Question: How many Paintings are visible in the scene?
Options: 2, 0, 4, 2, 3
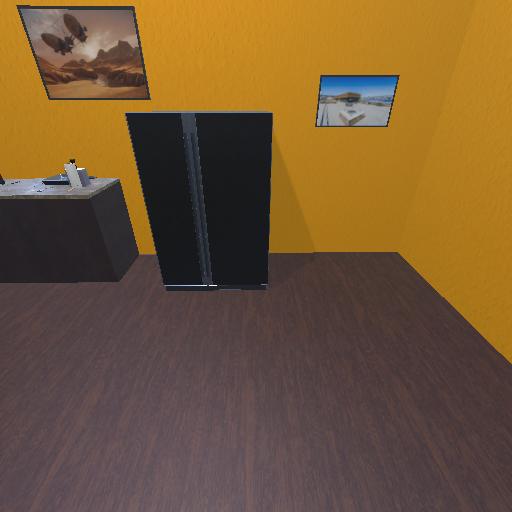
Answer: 2